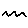
Label: zigzag